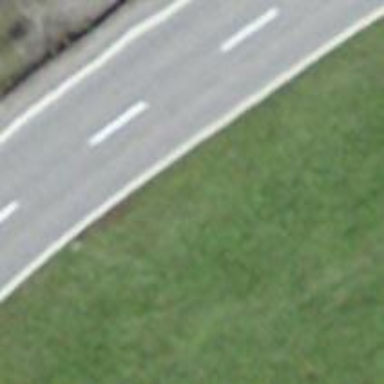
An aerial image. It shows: Secondary road with asphalt surface.